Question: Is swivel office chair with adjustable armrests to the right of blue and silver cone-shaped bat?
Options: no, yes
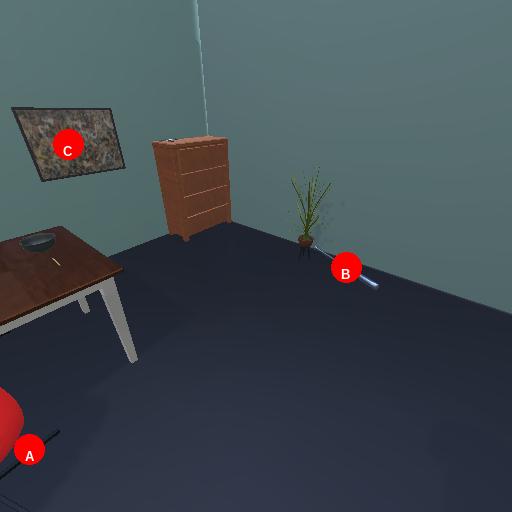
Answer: no